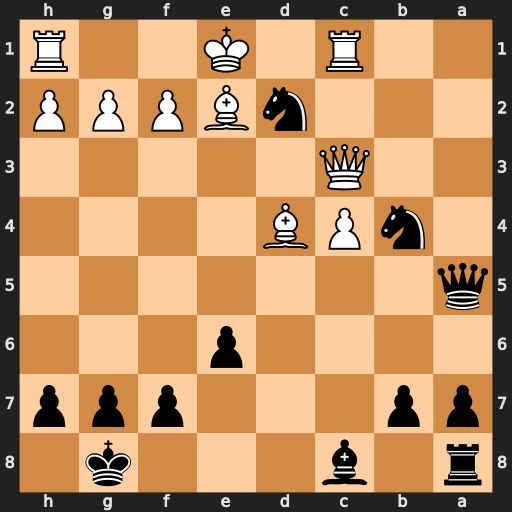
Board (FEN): r1b3k1/pp3ppp/4p3/q7/1nPB4/2Q5/3nBPPP/2R1K2R
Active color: b
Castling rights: K
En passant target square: -
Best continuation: Ne4 O-O Nxc3